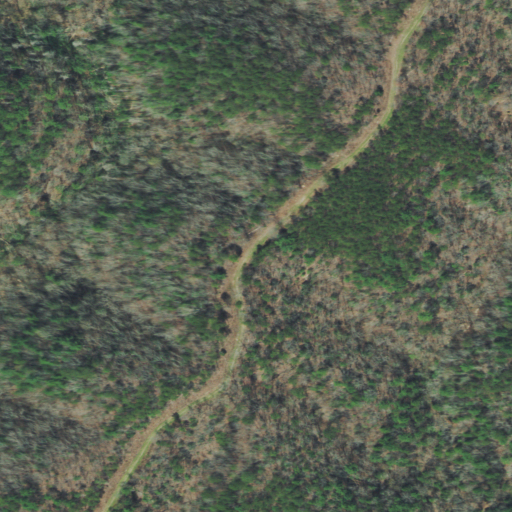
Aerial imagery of ridge(s) in Tennessee named Canebrake Ridge containing mixed forest, deciduous forest, and evergreen forest